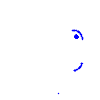
Particle: kaon